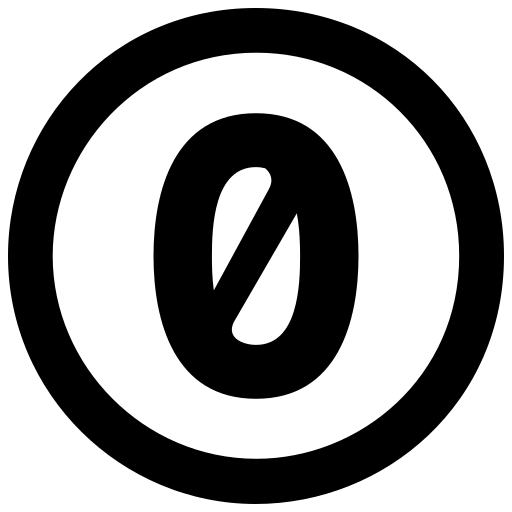
Tags: icon, FontAwesome, fa-icon, brand, creative, commons, zero